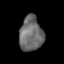
Tissue: prostate
Cell type: Myeloid cells
Senescence score: 0.3512
Nuclear area (px): 791
Mean DAPI intensity: 107.871